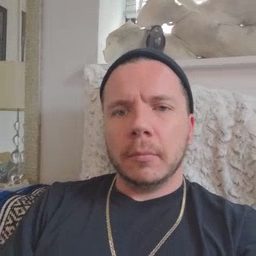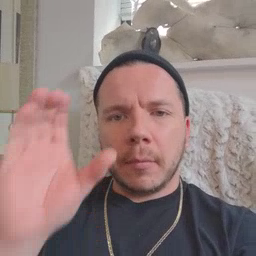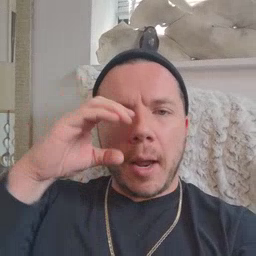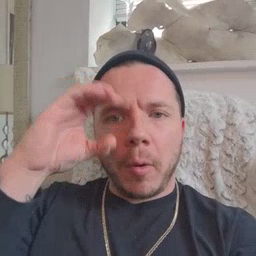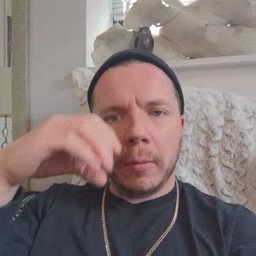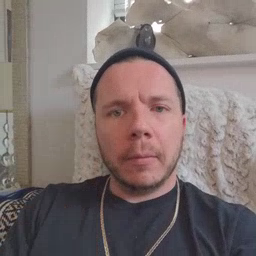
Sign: owl